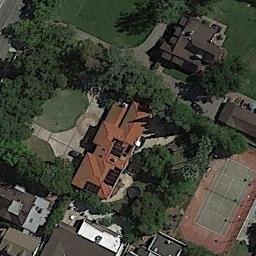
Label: tennis_court